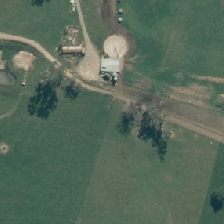
Land cover: deciduous_hardwood